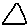
Label: triangle